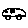
Label: car